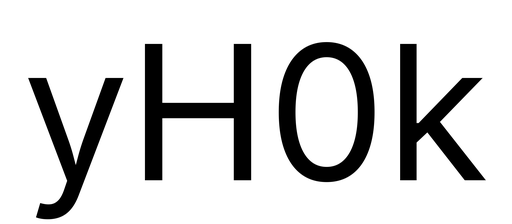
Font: Inter_Regular